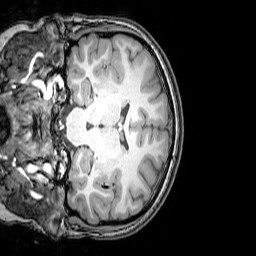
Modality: T1w
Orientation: coronal
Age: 22
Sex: female
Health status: healthy
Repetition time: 0.081 s
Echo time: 0.037 s